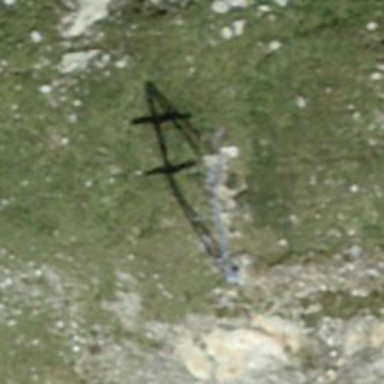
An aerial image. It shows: Pylon for aerialway.